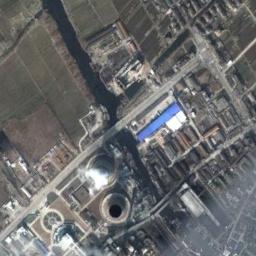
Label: thermal_power_station